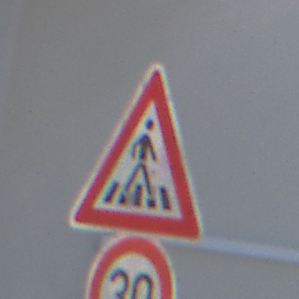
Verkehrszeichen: FussgaengerueberwegLinks
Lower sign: Geschwindigkeit30
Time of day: MorningAfternoon
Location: Outdoor (Urban)
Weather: Clear
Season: NotSpecified
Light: Natural